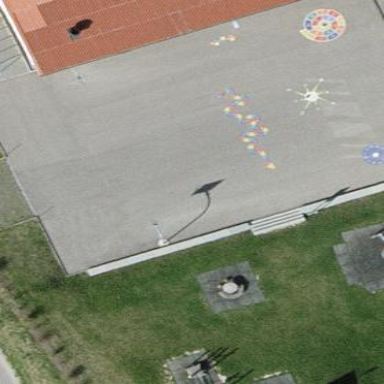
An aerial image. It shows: Basketball court with asphalt surface.